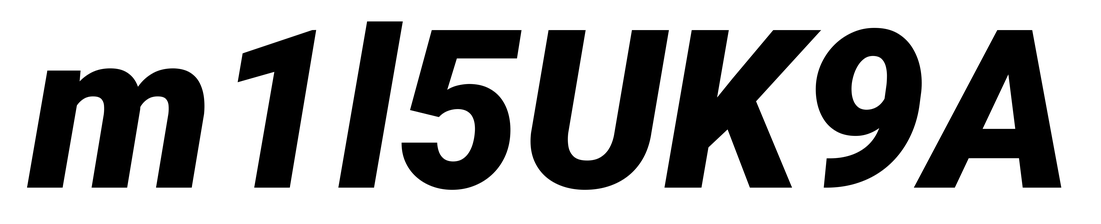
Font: Roboto-Italic_Black_Italic